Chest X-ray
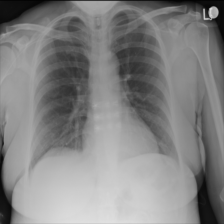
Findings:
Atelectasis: negative
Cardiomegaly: negative
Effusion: negative
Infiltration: negative
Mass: negative
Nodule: negative
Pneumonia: negative
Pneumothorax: negative
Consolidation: negative
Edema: negative
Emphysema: negative
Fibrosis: negative
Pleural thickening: negative
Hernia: negative